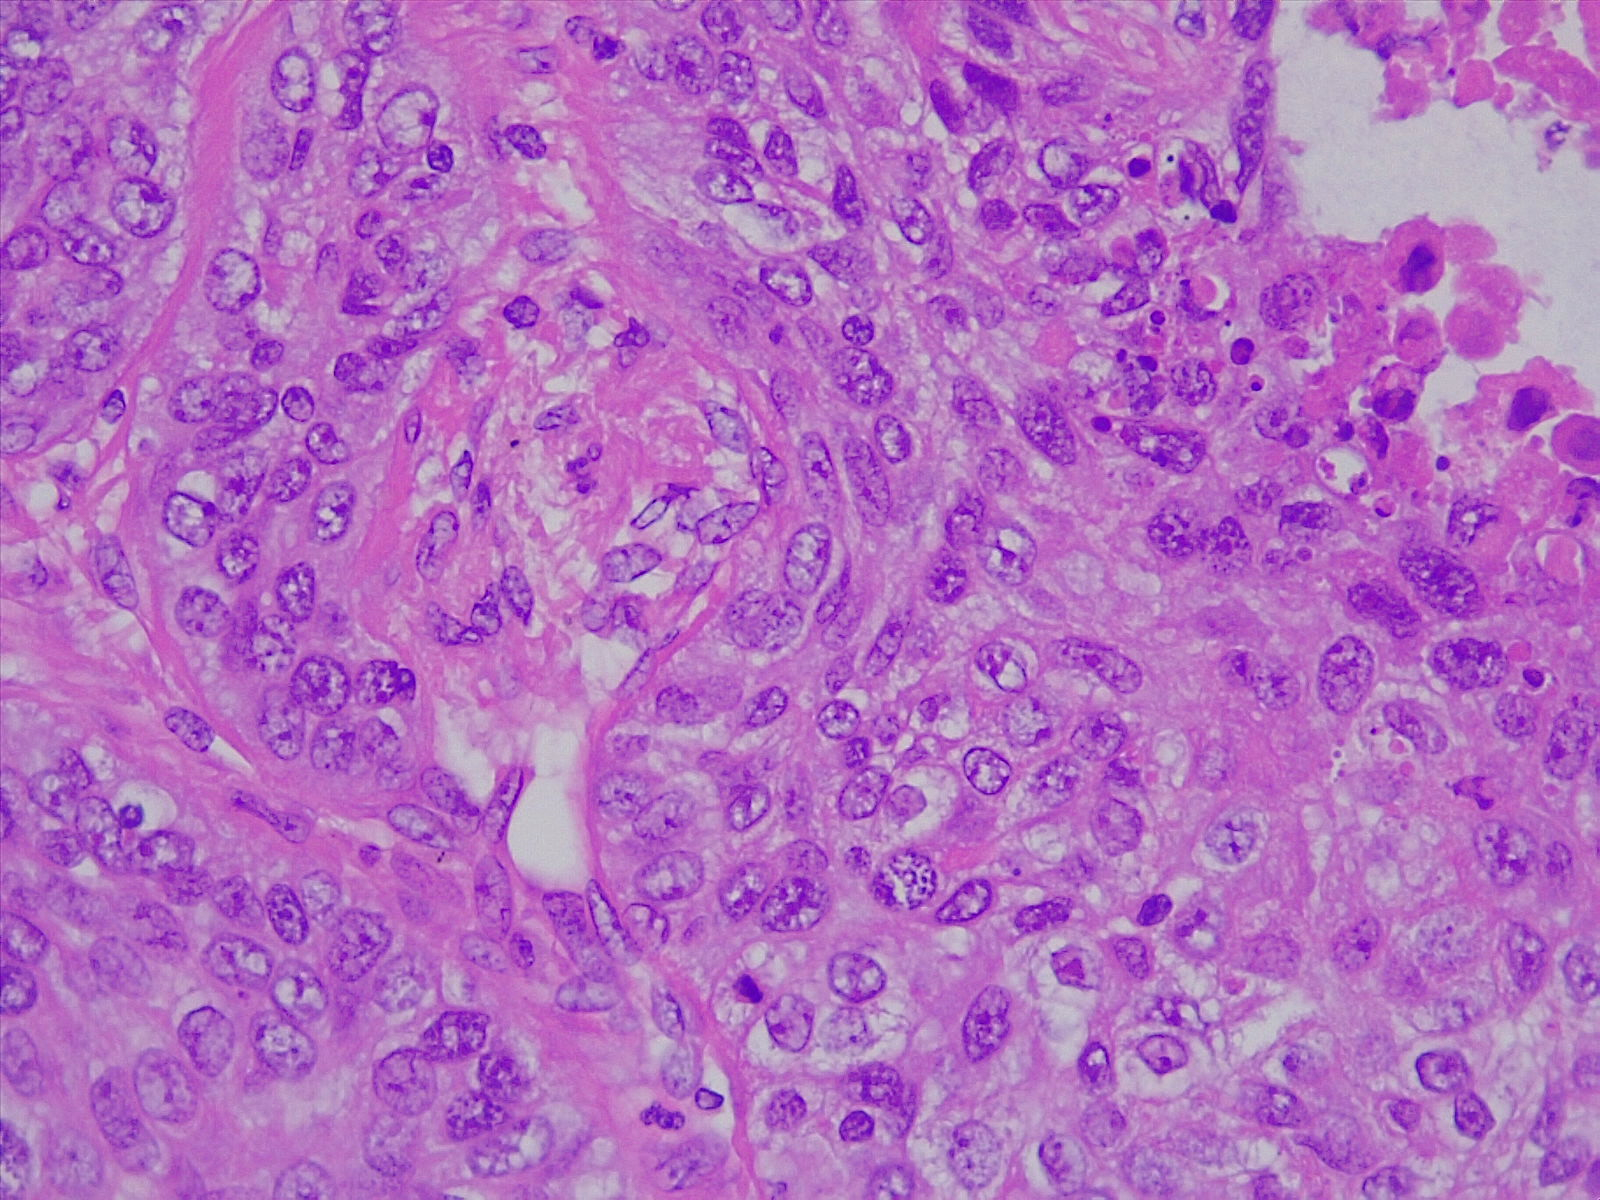
Label: lung squamous cell carcinoma, poorly differentiated